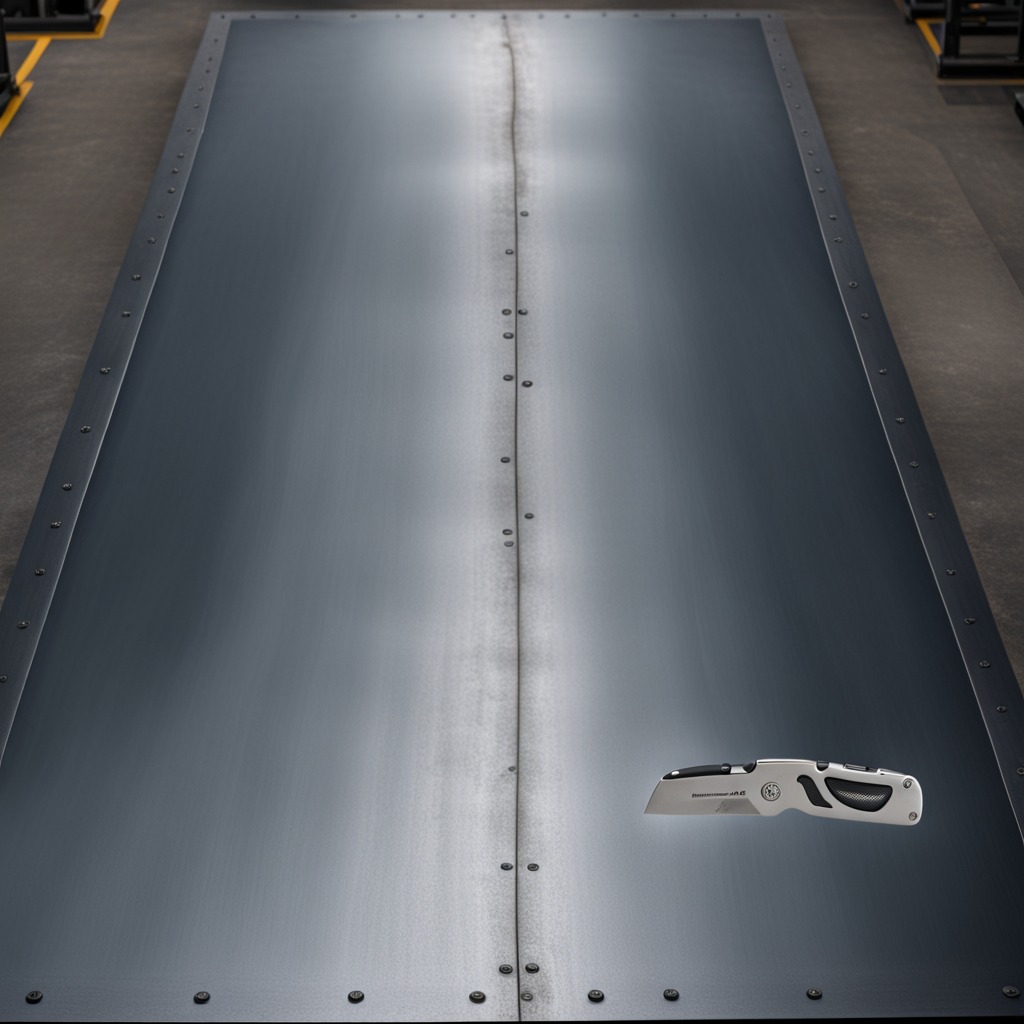
A utility knife is lying on the cold steel table in a mining workshop.